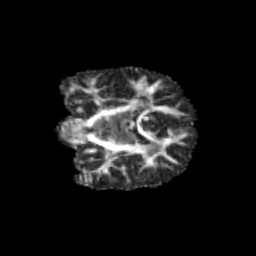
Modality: FA
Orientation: coronal
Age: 11
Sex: male
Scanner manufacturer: siemens
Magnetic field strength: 3 T
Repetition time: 3.8 s
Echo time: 0.07 s